Interaction volume radius: 5 \u00c5
Interaction volume height: 20 \u00c5
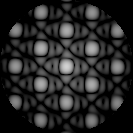
Disorder parameter: 0.05708